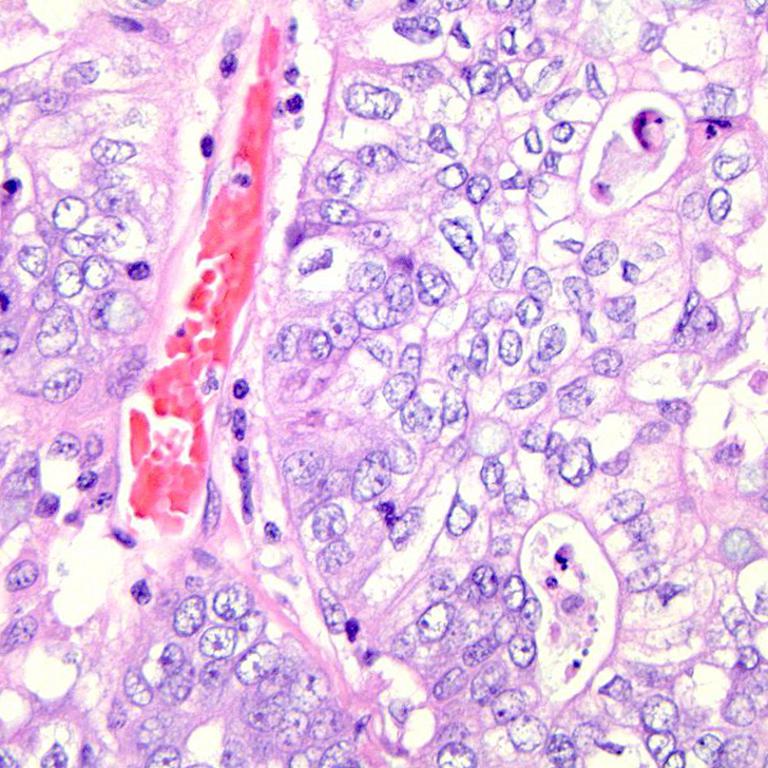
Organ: colon
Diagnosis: adenocarcinomas